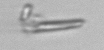
Label: fiber_TAG_external_detritus